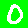
Digit: 0